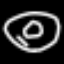
Label: donut